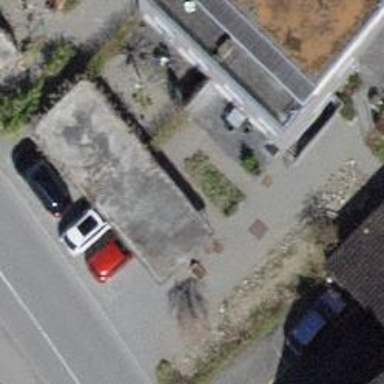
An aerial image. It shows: Car-sharing service available at this location.